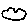
Label: car